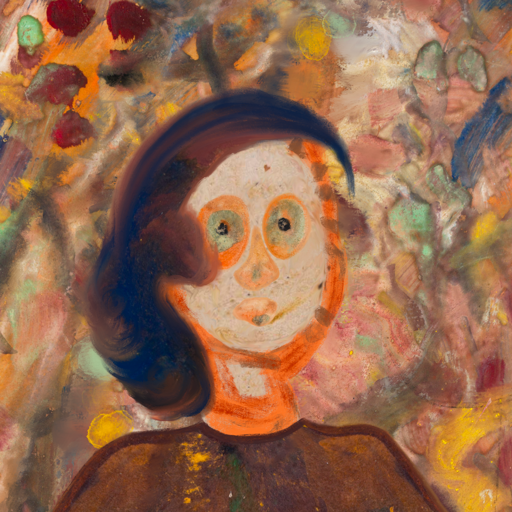
Background: Mother_And_Son_Mother, Head And Neck Front: Rupkatha, Face Front: Childish, Bust: Comrade, Hair Front: Mother_And_Son_Son, Head Accessory: Blank, Second Necklace: Blank, Necklace: Blank, Baby: Blank